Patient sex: M
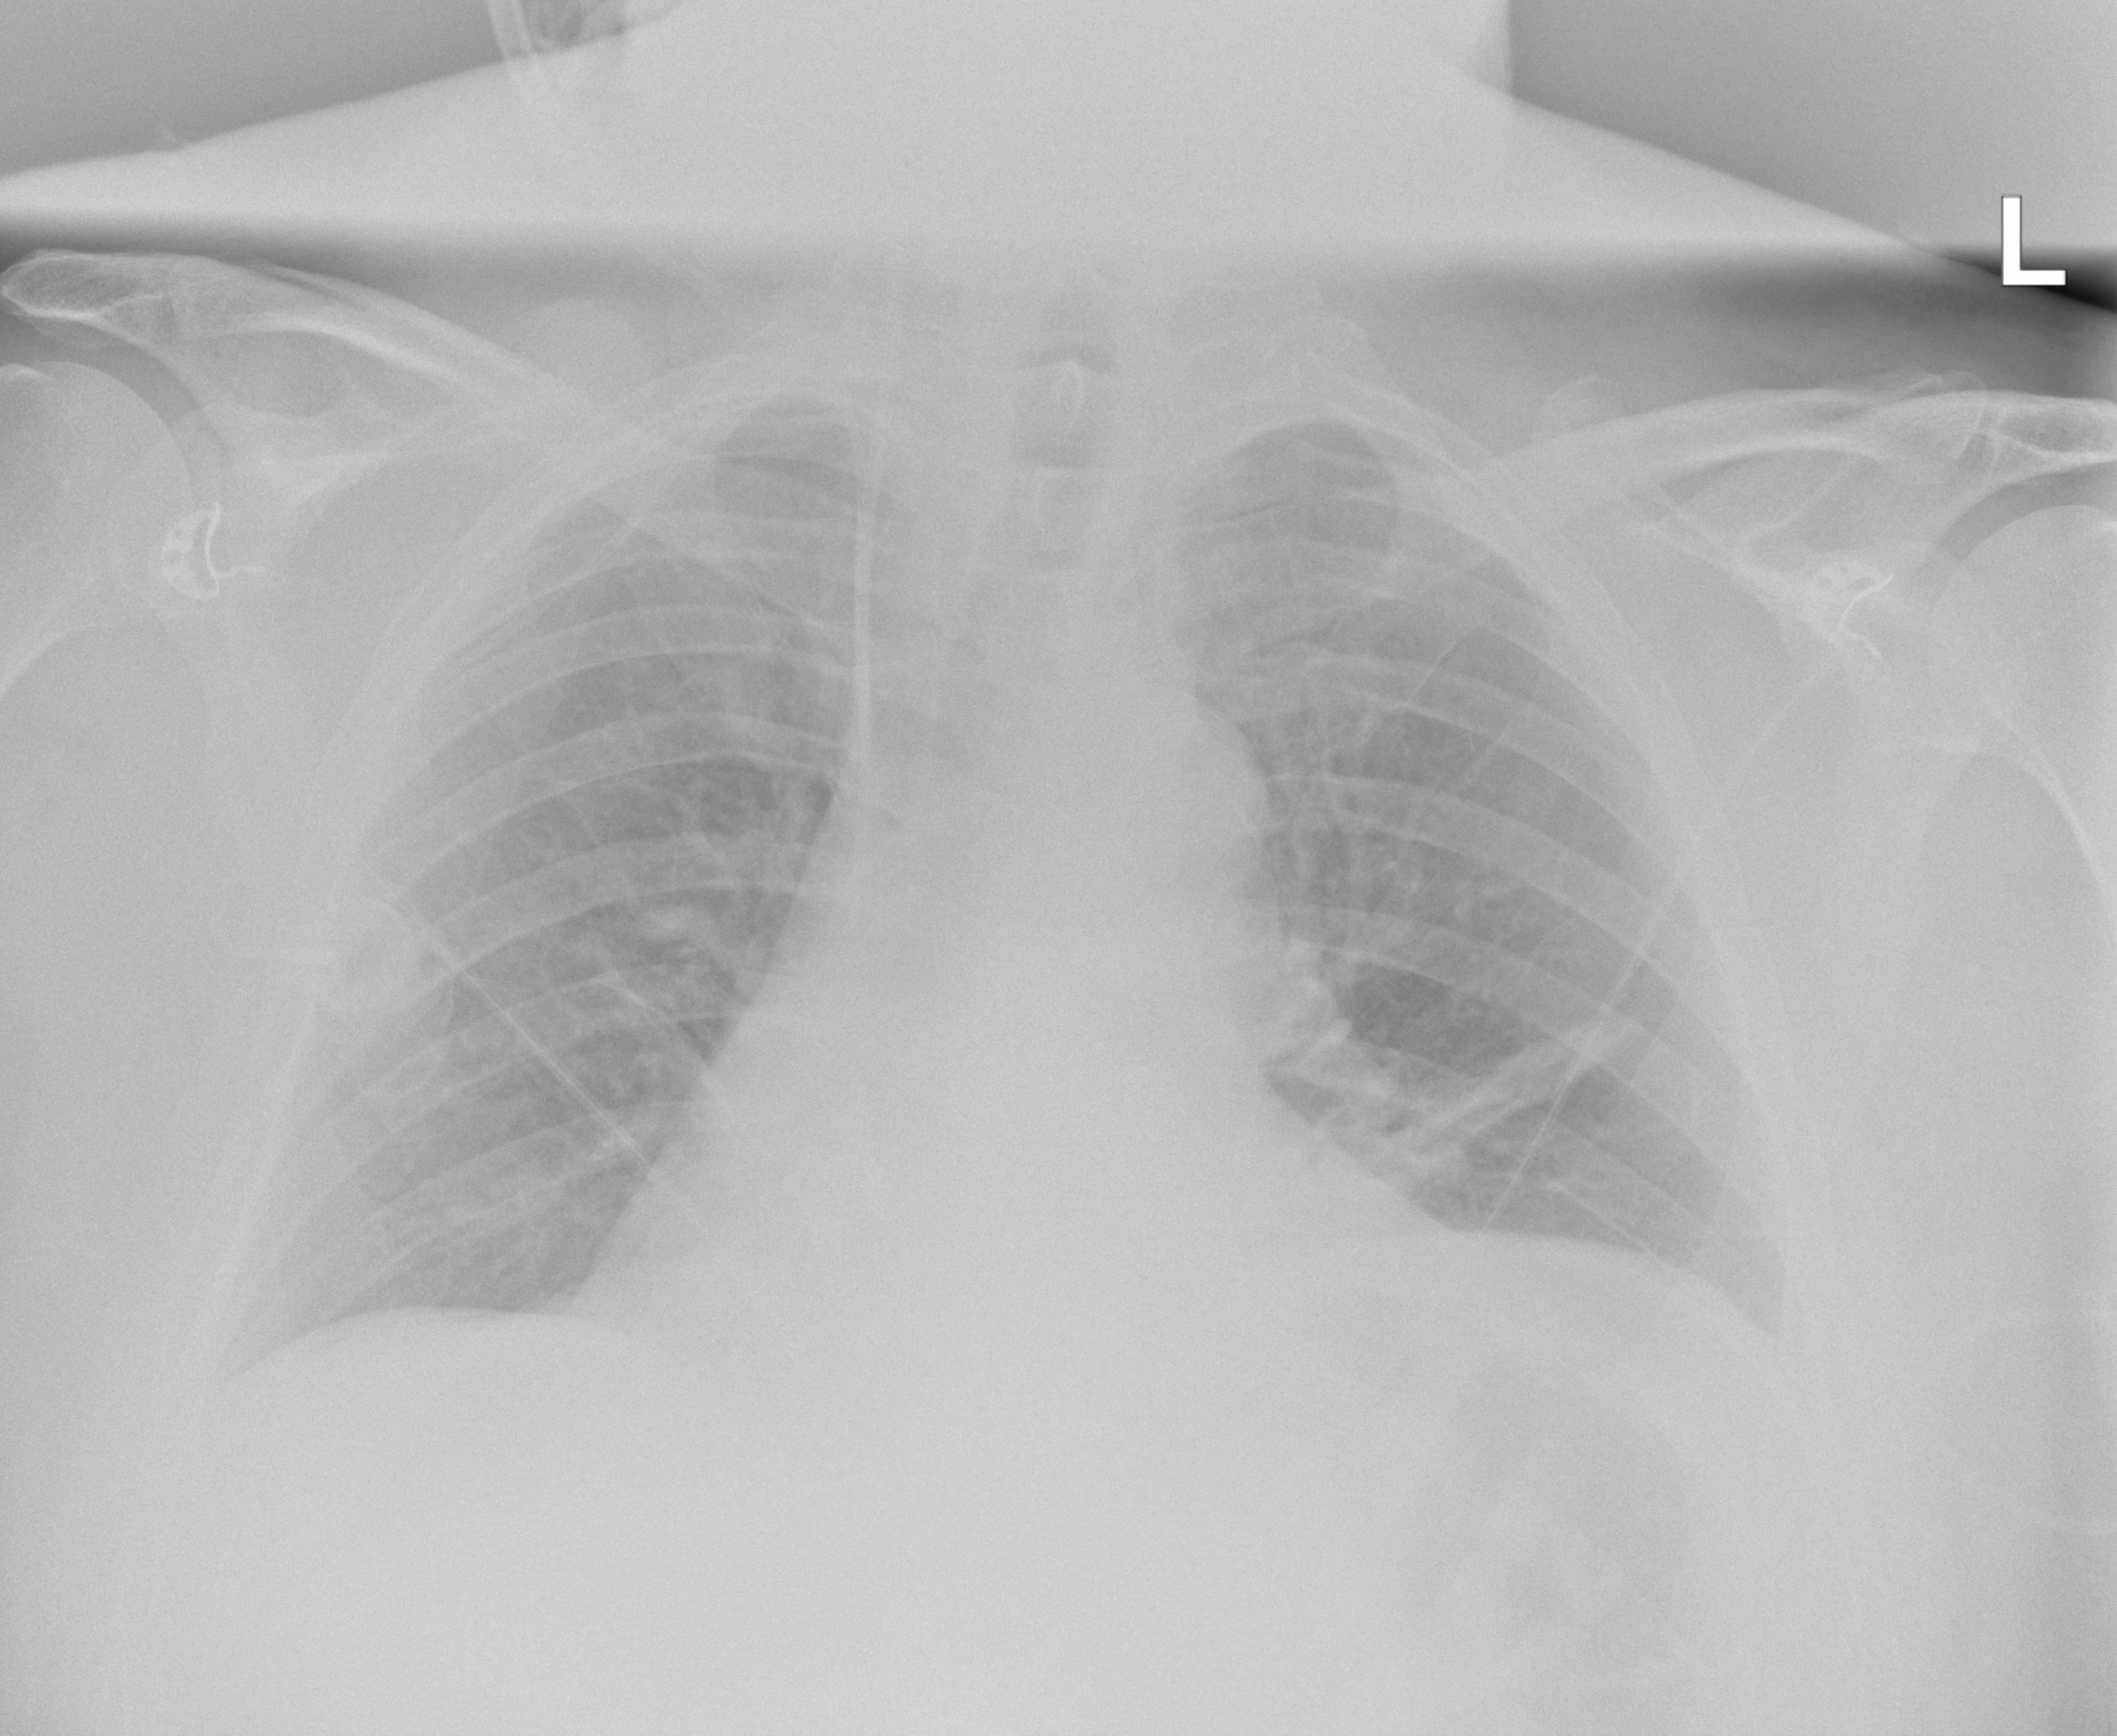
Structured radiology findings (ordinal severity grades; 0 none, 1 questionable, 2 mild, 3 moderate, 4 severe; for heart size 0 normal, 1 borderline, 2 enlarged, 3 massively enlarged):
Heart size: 0
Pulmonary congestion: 2
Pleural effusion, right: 0
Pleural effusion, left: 0
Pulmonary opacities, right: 0
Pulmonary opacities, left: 0
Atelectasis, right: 0
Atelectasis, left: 2